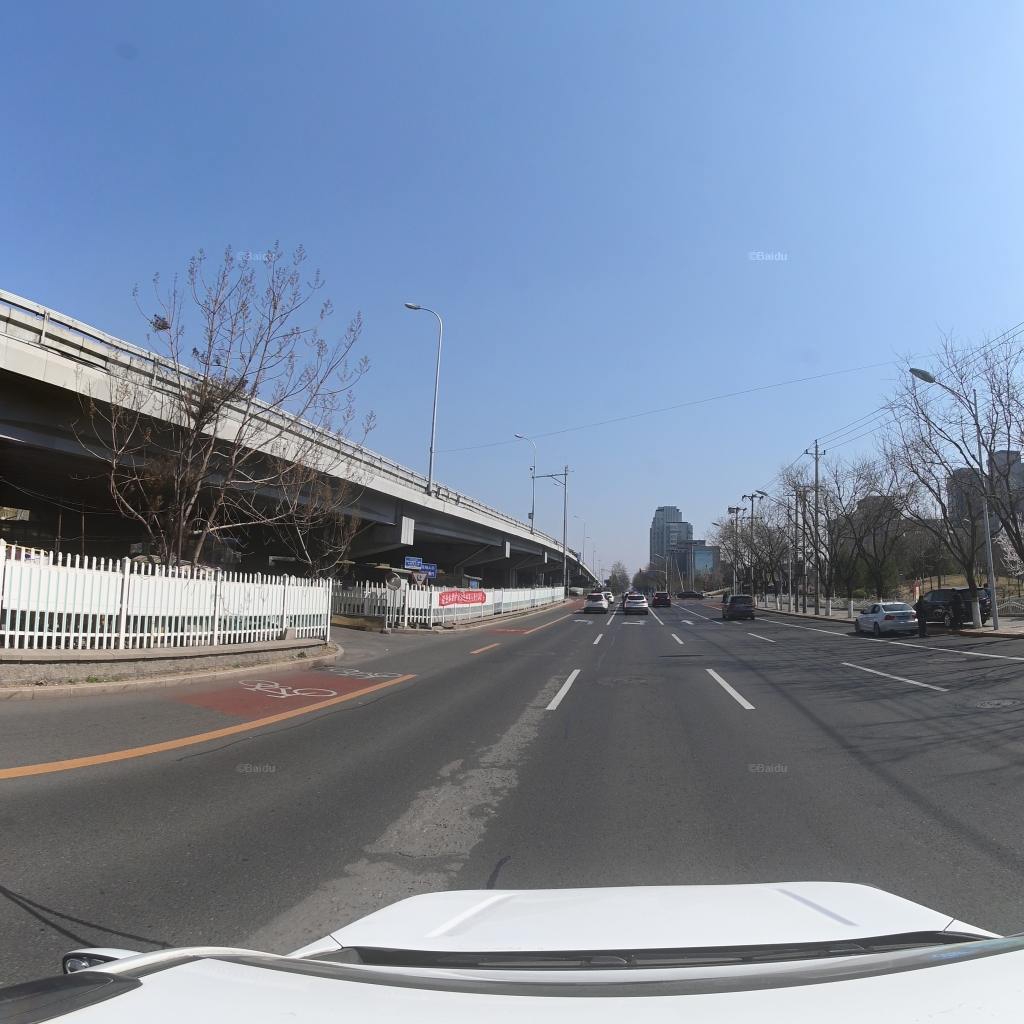
Region: Fengtai
Road damage annotations: manhole cover, transverse patch, manhole cover, longitudinal crack, longitudinal patch